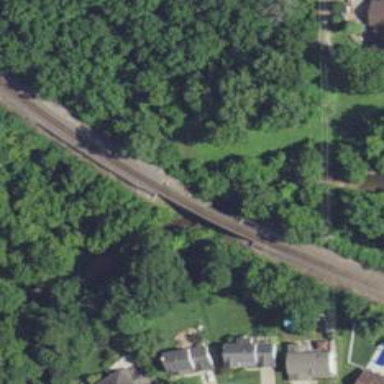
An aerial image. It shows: Bridge over railway line.